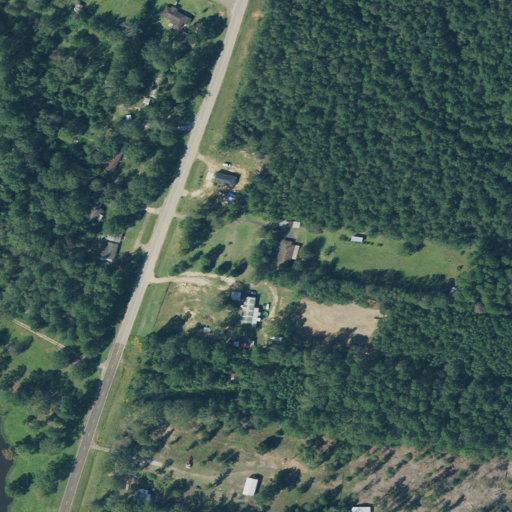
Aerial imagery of mountain in Texas named Spring Hill containing evergreen forest, shrub, grassland, low intensity development, open development, woody wetlands, mixed forest, medium intensity development, and pasture